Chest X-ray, PA view. Patient: 55 years old, sex F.
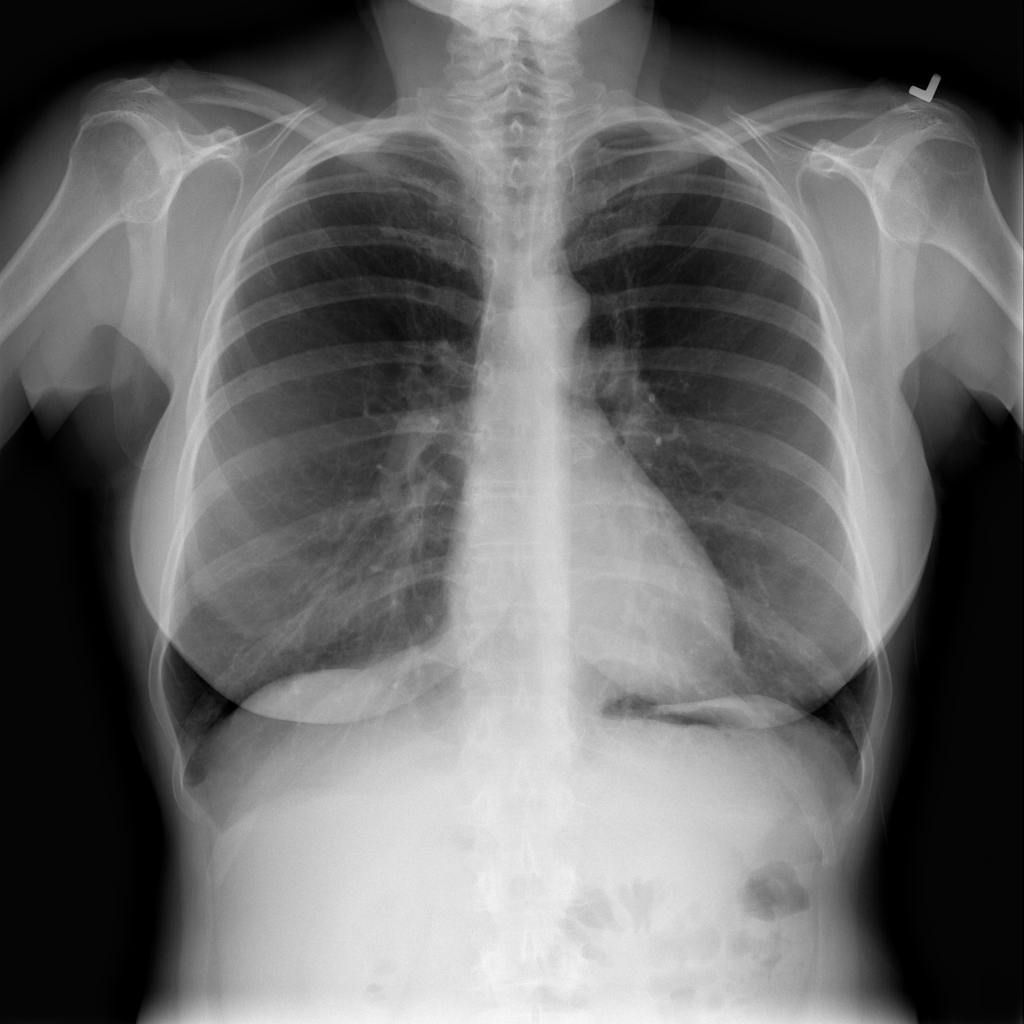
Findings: Infiltration